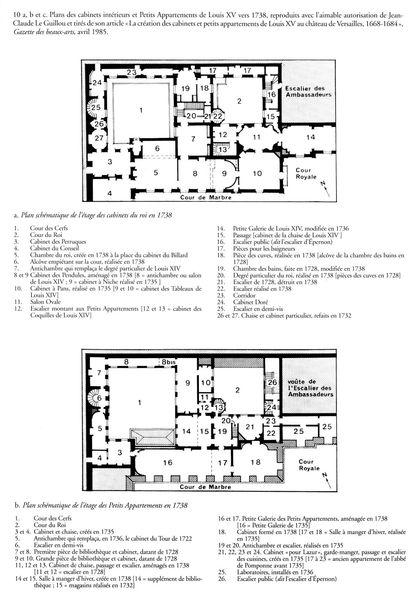
Titel: Versailles, Schloss
Künstler: Louis Le Vau
Standort: Versailles, Schloss (EU - F)
Schlagwörter: weiß, fenster, frankreich, schwarz, skizze, zimmer, haus, schloss, architektur, barock, schrift, mauer, hof, französisch, treppe, inschrift, zahlen, ziffern, deutsch, wände, buch, kloster, druck, seite, schwarzweiß, text, beschriftung, räume, buchseite, etagen, plan, nummern, eins, ludwig, symbole, bezeichnung, legende, grundriss, zeichnungen, bauplan, aufteilung, bauskizze, grundrisse, paln, schrfit, auflistung, bürgerhaus, appartment, zimmeraufteilung, 3, 6, 4, 2, 5, 1, escalier, 1738